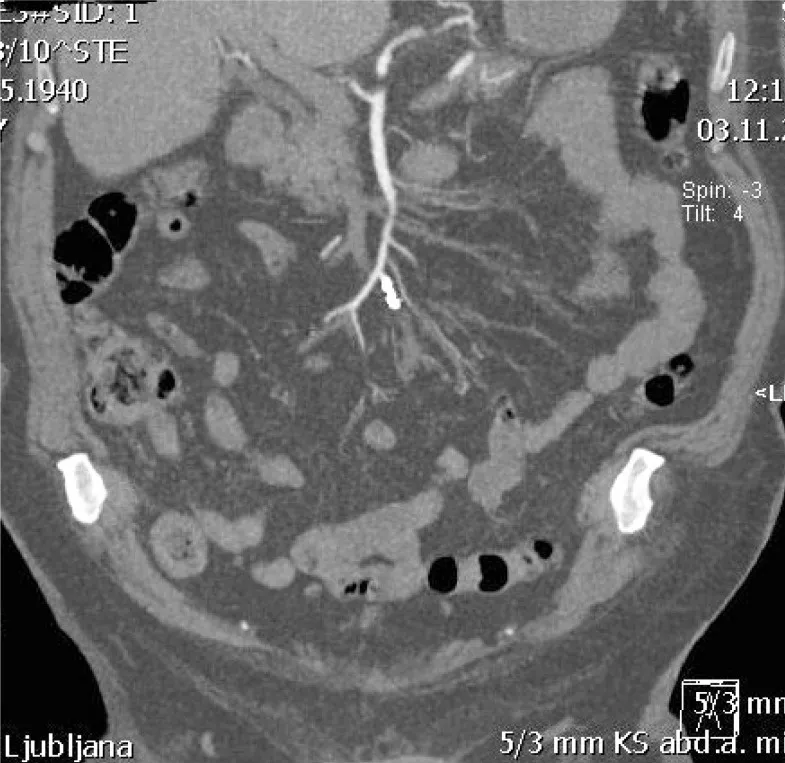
Coronal MIP reconstructions of CTA 45 months after the treatment, revealing patent SMA and branches. Coils permanently occluded ruptured branch.
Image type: radiology (ct)